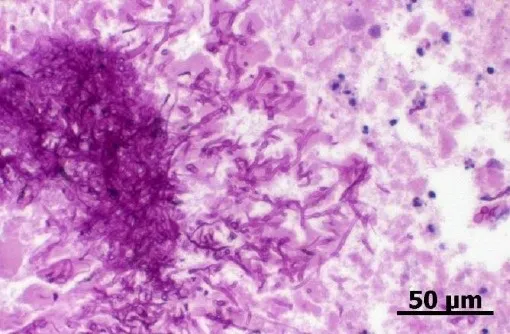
Agarose cell block section of a bone marrow cytology sample showing PAS positive septate hyphae. PAS stain, 400x.
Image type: pathology (pas)